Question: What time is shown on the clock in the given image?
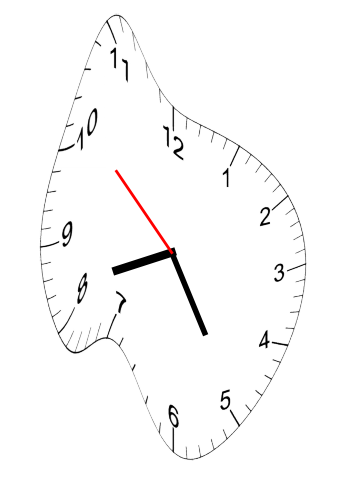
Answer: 08:24:52